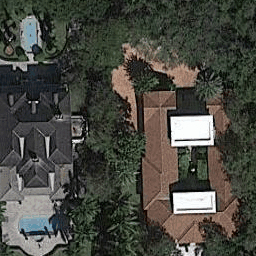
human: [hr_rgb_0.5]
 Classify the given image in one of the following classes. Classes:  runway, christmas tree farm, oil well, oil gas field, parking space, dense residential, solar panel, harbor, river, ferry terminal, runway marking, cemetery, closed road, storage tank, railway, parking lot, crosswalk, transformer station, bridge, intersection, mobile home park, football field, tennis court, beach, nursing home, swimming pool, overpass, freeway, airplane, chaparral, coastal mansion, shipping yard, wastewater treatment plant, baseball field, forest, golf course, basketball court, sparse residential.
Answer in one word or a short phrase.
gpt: coastal mansion